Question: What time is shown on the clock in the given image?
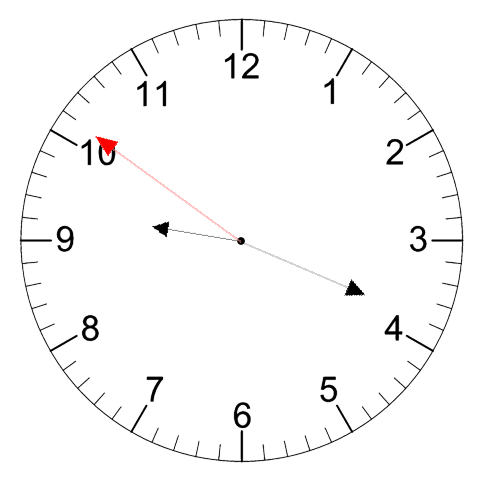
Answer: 09:18:51